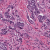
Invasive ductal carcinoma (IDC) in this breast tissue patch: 1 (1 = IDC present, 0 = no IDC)